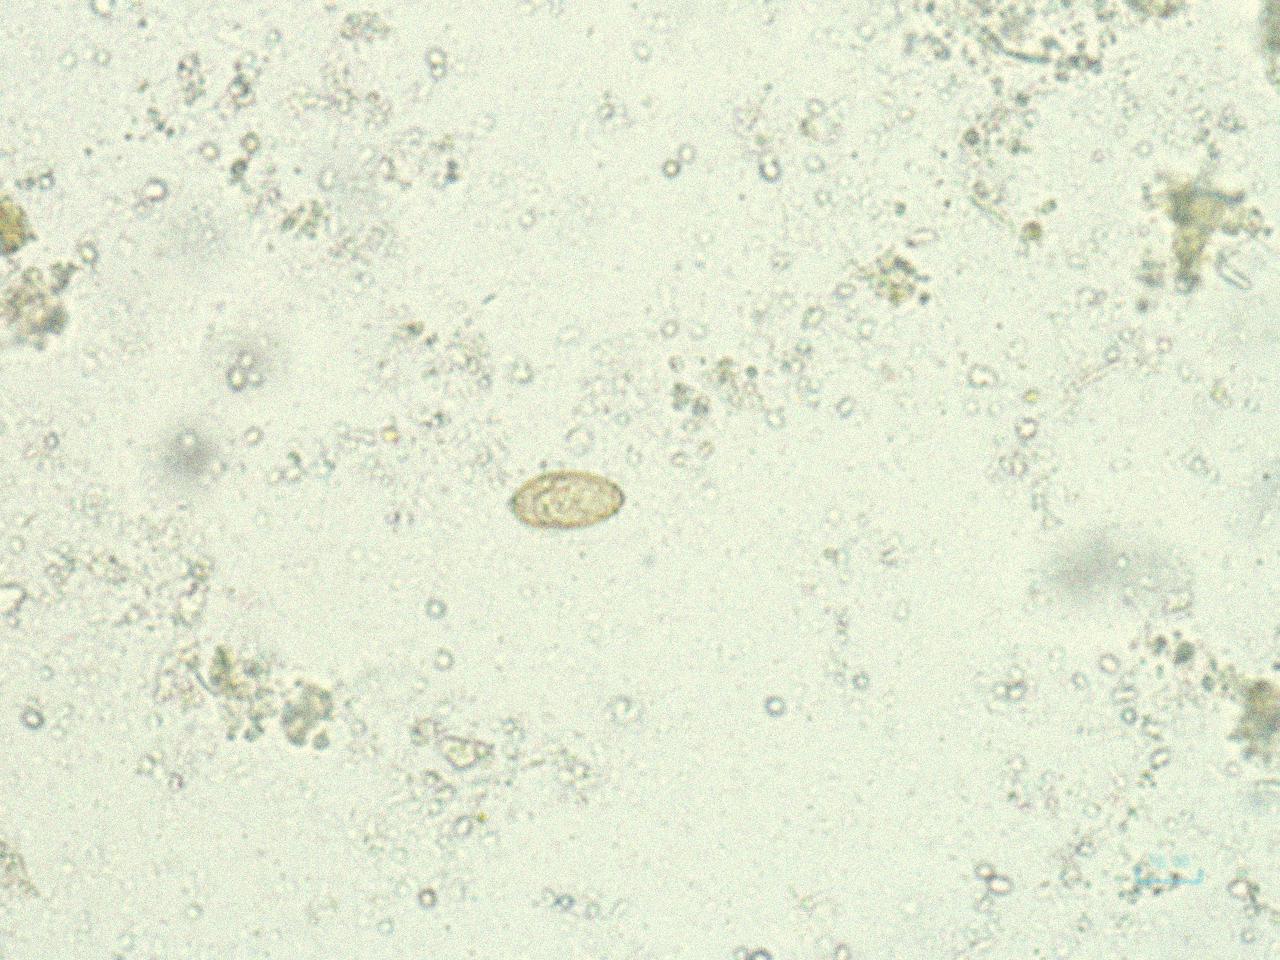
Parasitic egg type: Opisthorchis viverrine